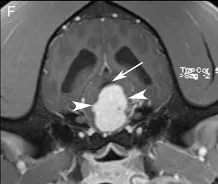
Transverse post-contrast T1W image There is a large, strongly contrast-enhancing intra-axial mass [white arrowheads, ] expanding the brainstem with resultant perilesional edema [black arrowhead,. The mesencephalic aqueduct is dorsally displaced and compressed by the mass [white arrow, (F)]. The lateral ventricles are mildly asymmetrically dilated in (B-F).
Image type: radiology (mri)